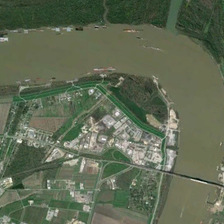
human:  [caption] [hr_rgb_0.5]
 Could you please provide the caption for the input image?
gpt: many green trees and buildings are in two sides of a curved river .

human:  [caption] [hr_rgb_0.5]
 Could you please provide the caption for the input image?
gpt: many green trees and buildings are in two sides of a curved river .

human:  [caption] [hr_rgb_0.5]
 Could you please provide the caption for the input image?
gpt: many green trees and buildings are in two sides of a curved river .

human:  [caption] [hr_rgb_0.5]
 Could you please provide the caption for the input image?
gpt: many green trees and buildings are in two sides of a curved river .

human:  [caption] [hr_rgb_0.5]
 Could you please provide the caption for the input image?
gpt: many green trees and buildings are in two sides of a curved river .